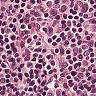
Metastatic tissue present: no